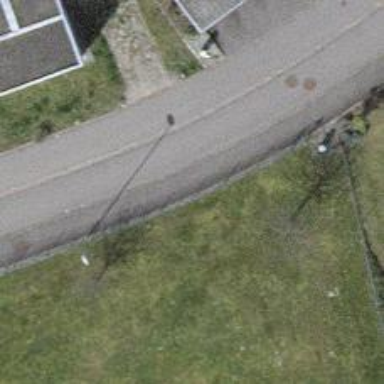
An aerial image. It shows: Asphalt sidewalk.